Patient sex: M
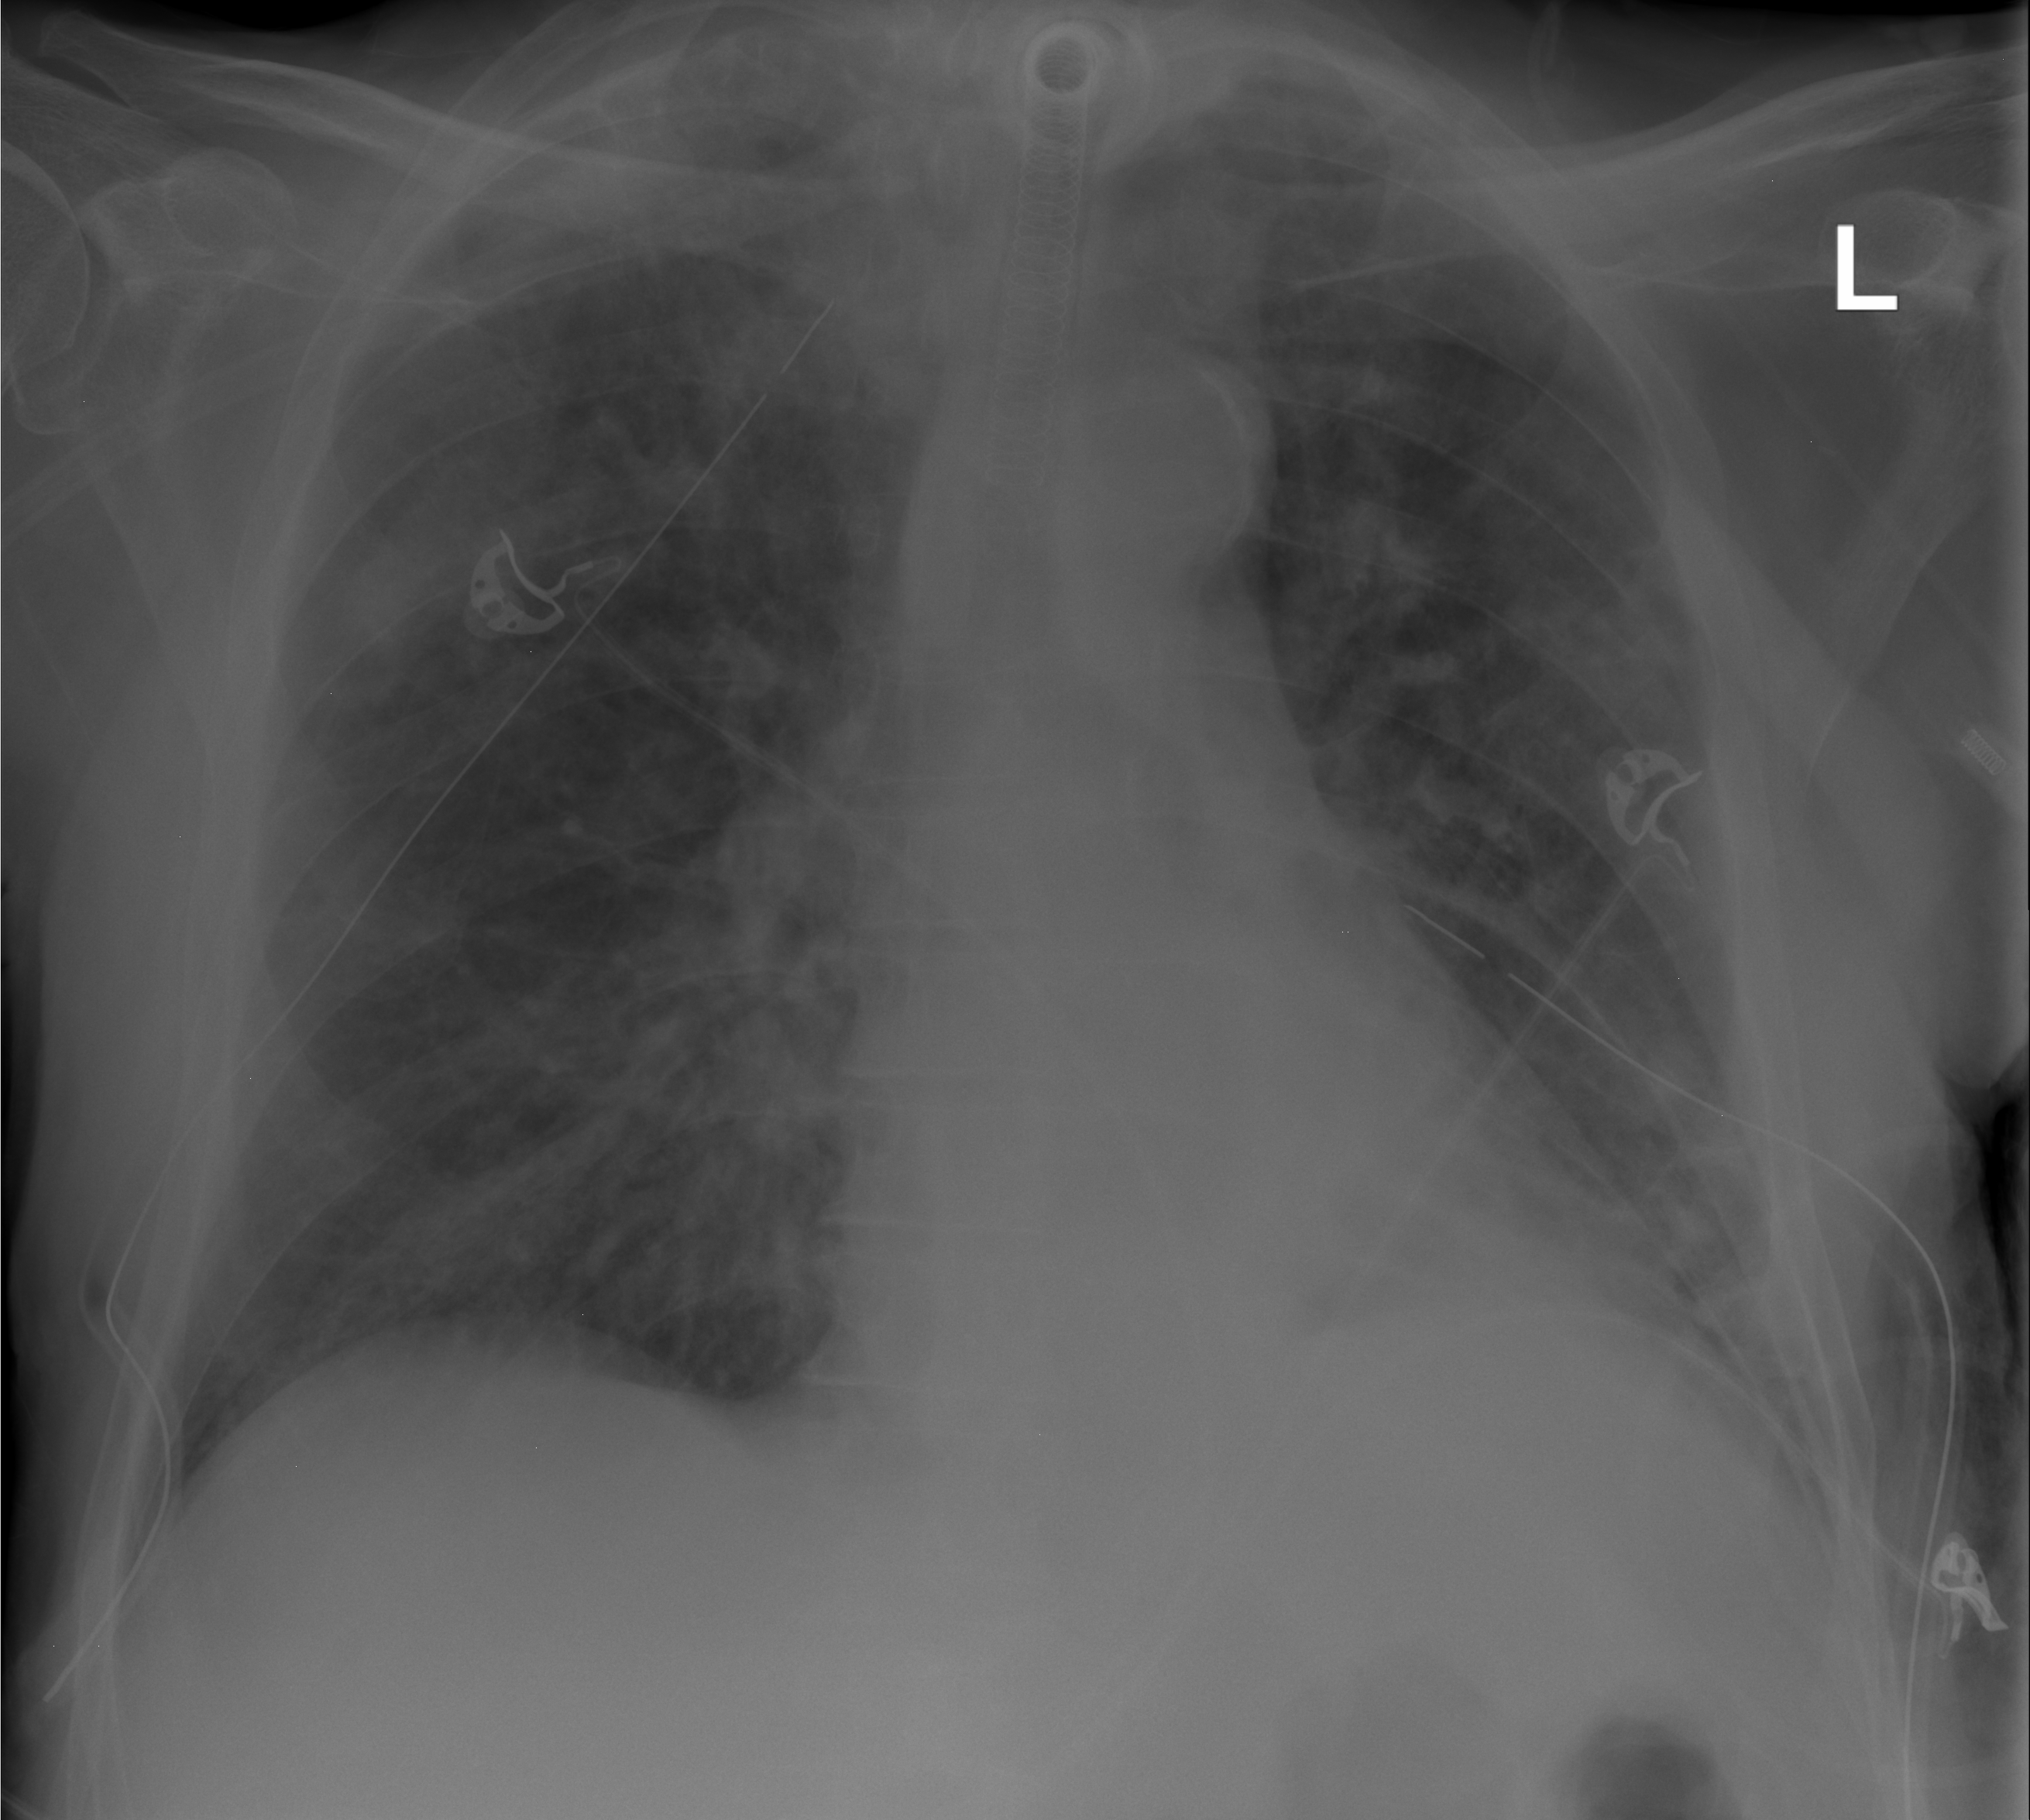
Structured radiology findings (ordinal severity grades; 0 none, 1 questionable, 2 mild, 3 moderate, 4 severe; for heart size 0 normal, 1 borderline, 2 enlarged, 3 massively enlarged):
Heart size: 0
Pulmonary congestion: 2
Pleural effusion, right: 0
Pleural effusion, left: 0
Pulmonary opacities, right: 2
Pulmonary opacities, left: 2
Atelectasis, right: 0
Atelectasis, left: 2